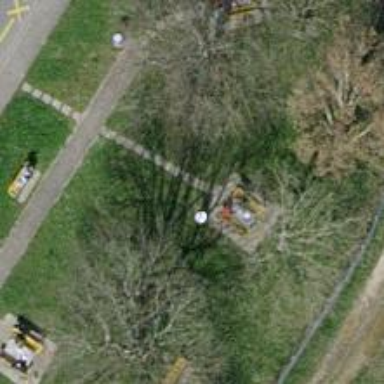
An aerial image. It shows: Picnic site for tourists.